Field crop: maize
Growth stage: 1
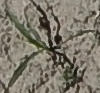
Species: sorghum